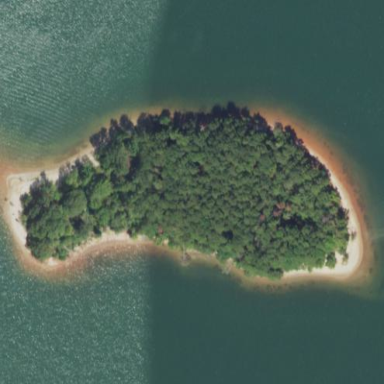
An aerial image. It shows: Island.